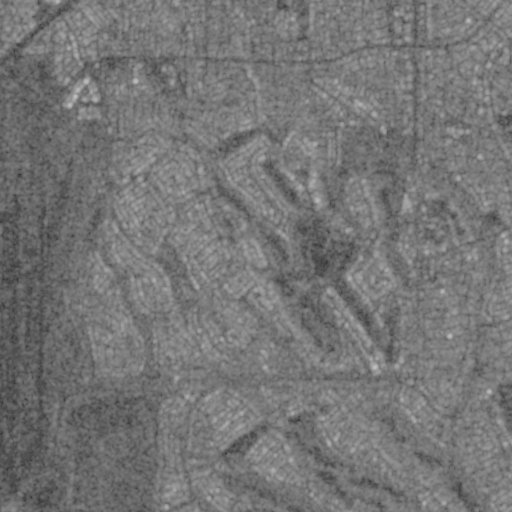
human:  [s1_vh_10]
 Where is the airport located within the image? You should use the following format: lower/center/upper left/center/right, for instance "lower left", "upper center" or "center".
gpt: The airport is located in the left of the image.
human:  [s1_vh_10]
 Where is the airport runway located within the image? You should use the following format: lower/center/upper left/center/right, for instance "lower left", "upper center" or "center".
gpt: The airport runway is located in the lower left of the image.
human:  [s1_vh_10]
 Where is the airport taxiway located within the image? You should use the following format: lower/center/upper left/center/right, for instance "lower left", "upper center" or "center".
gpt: The airport taxiway is located in the lower left of the image.
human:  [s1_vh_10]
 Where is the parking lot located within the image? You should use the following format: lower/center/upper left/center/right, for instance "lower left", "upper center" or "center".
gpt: The parking lot is located in the upper right of the image.
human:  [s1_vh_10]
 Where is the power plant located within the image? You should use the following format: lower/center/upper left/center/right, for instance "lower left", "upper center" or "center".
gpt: There is no power plant in the image.

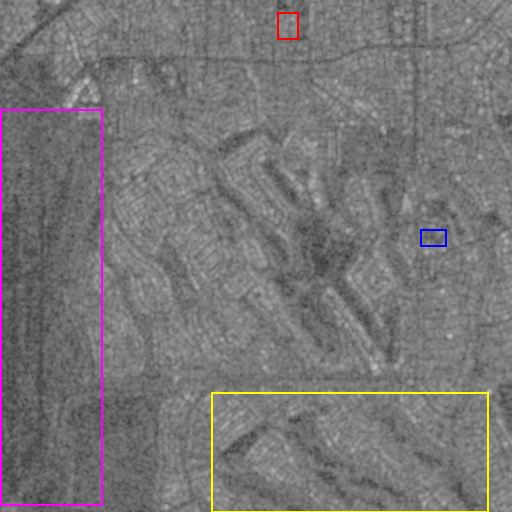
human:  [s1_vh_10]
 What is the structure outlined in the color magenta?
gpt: The structure outlined in magenta is an airport.
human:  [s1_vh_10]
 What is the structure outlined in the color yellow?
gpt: The structure outlined in yellow is a park.
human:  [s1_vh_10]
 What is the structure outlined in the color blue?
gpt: The structure outlined in blue is a parking lot.
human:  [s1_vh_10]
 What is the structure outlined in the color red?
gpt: The structure outlined in red is a building.
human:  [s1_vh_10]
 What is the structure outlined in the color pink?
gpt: There is no pink outline.